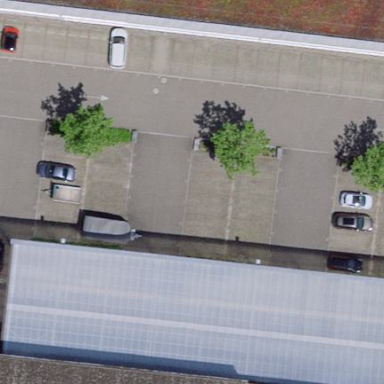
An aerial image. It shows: View of roof of building.